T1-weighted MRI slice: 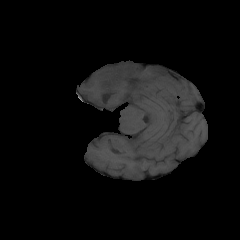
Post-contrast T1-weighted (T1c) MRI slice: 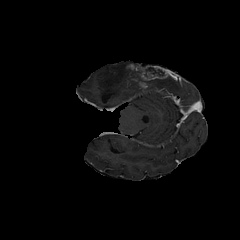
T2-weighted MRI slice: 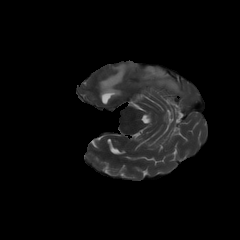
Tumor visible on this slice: yes